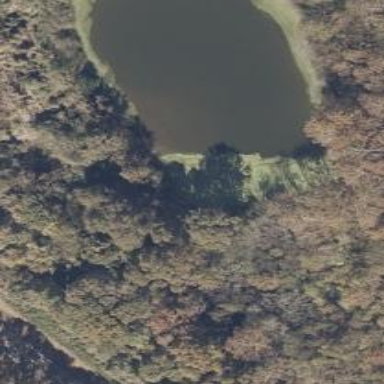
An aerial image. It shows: Pond with natural water.